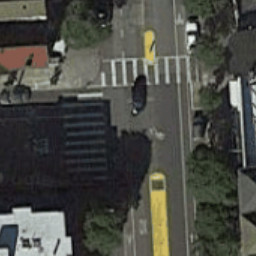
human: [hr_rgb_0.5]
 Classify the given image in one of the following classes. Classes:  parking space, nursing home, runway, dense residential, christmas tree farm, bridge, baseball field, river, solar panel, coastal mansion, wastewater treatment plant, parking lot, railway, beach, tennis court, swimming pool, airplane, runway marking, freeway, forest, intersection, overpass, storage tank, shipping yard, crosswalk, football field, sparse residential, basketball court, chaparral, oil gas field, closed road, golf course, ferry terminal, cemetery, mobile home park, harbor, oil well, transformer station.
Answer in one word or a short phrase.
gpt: crosswalk